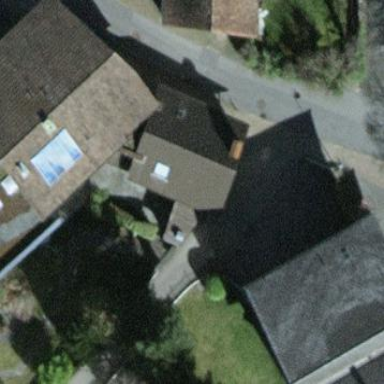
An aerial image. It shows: Semi-detached house.